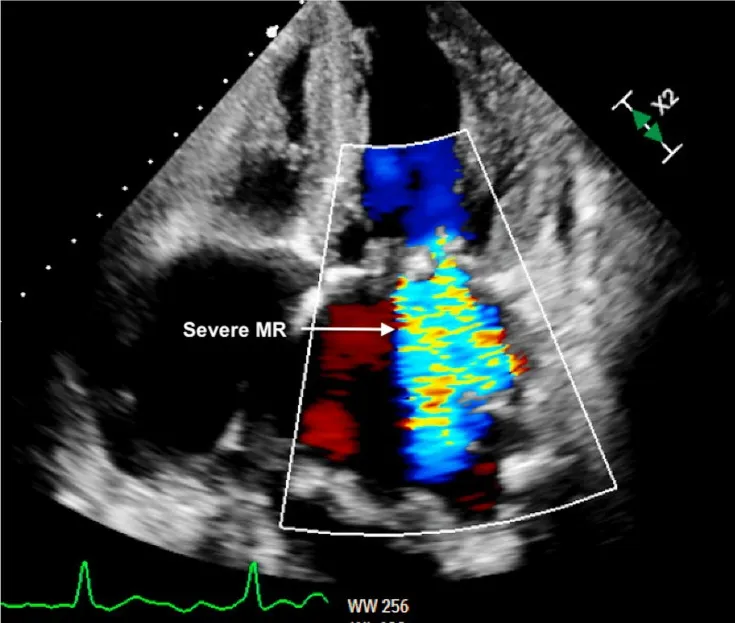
Transthoracic echocardiography four-chamber view showing severe MR. MR: Mitral regurgitation.
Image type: radiology (ultrasound)